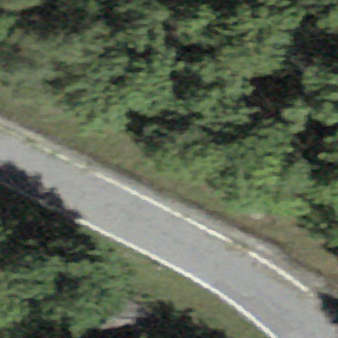
Label: other